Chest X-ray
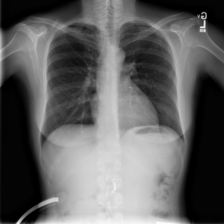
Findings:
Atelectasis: negative
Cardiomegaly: negative
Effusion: negative
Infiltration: negative
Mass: negative
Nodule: negative
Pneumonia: negative
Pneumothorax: negative
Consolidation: negative
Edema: negative
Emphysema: negative
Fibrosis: negative
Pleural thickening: negative
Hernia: negative